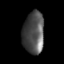
Tissue: lung
Cell type: T cells
Senescence score: 0.1365
Nuclear area (px): 875
Mean DAPI intensity: 81.237